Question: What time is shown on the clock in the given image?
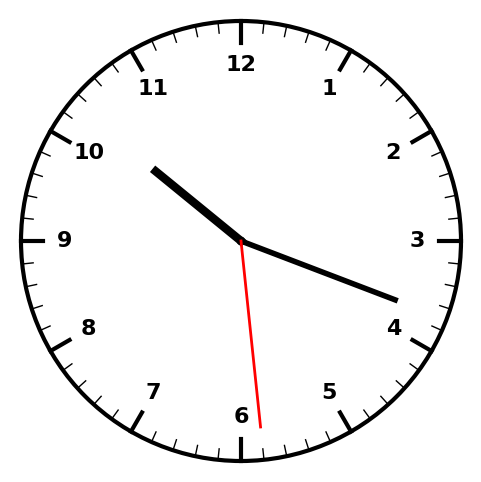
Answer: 10:18:29